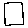
Label: square